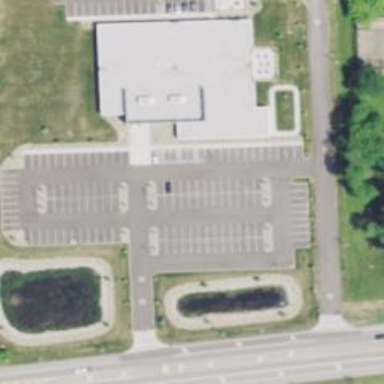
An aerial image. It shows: Parking space.